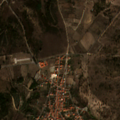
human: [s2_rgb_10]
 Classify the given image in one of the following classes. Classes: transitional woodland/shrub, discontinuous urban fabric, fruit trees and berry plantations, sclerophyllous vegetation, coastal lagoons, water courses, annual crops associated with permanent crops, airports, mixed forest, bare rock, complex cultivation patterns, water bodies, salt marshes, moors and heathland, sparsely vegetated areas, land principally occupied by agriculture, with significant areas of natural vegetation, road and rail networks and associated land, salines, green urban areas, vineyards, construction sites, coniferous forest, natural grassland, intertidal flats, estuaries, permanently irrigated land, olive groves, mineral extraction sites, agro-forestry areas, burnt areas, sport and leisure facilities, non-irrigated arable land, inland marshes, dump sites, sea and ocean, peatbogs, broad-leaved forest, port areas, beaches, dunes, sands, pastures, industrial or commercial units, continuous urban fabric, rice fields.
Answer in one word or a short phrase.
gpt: discontinuous urban fabric, non-irrigated arable land, olive groves, pastures, complex cultivation patterns, land principally occupied by agriculture, with significant areas of natural vegetation, agro-forestry areas, transitional woodland/shrub